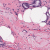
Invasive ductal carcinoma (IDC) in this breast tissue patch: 1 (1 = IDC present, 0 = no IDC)